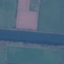
Land use / land cover class: River